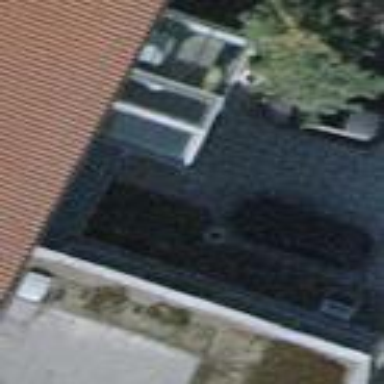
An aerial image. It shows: View of roof of building.